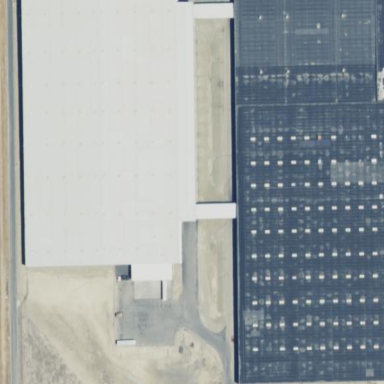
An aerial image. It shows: Warehouse.